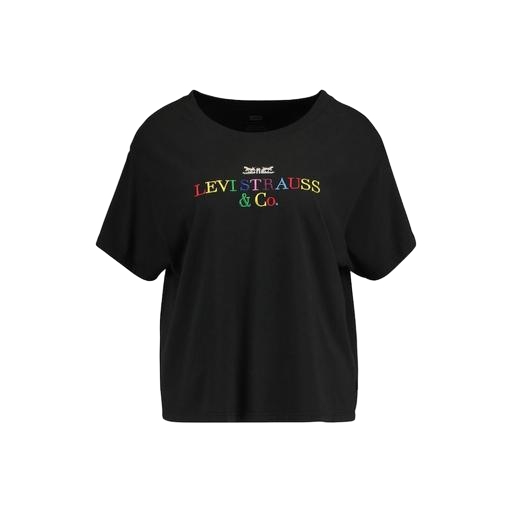
multicolor logo graphic tee, multicolor le t-shirt, graphic tee, white background